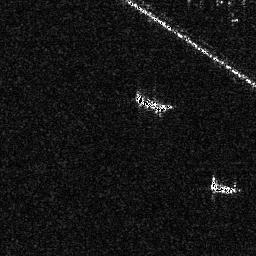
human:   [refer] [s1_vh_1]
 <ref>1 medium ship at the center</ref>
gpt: <box>[[51, 34, 66, 44, 0]]</box>